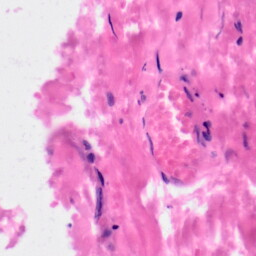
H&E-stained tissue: Kidney